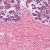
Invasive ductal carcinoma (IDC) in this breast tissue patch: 0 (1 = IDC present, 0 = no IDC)